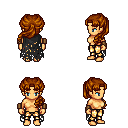
a pixel art fantasy rpg character, female body template, human, tanned skin, black tattered cape, gold greaves, brunette princess hairstyle, leather bracers, four views (front, back, left, right), 2x2 character sprite sheet, small pixel art, hard edges, no anti-aliasing